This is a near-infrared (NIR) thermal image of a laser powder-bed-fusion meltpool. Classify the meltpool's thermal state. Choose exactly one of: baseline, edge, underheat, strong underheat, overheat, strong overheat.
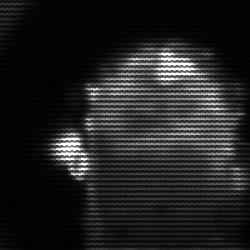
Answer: baseline